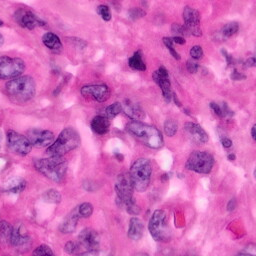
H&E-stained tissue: Pancreatic